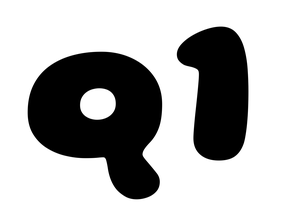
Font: Gluten_ExtraBold